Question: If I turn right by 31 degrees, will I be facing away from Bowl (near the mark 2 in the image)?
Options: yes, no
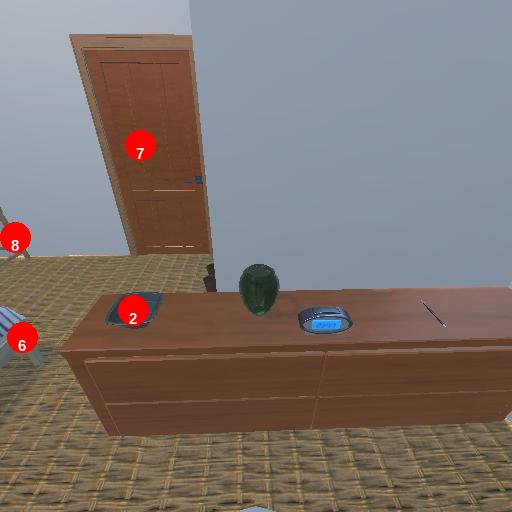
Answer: yes